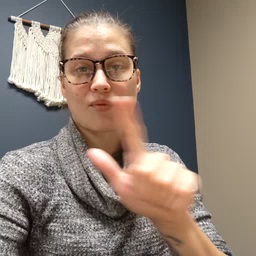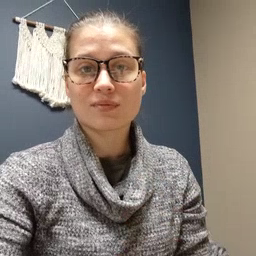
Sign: all